Interaction volume radius: 5 \u00c5
Interaction volume height: 25 \u00c5
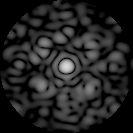
Disorder parameter: 0.6952